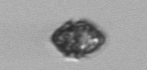
Label: Kryptoperidinium_triquetrum